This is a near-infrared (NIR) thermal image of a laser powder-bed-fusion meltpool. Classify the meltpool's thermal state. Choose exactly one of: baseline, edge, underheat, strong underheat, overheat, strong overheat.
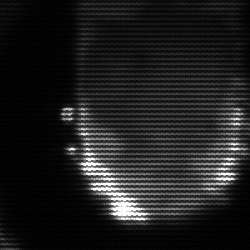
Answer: baseline